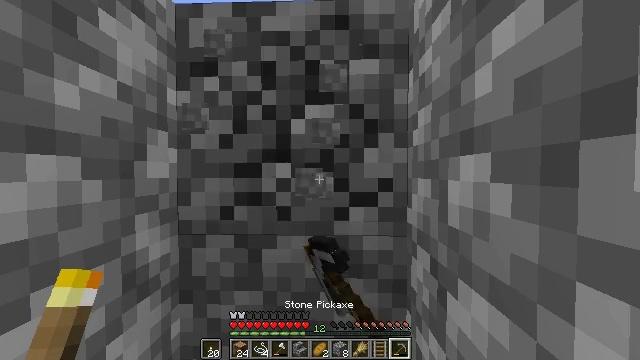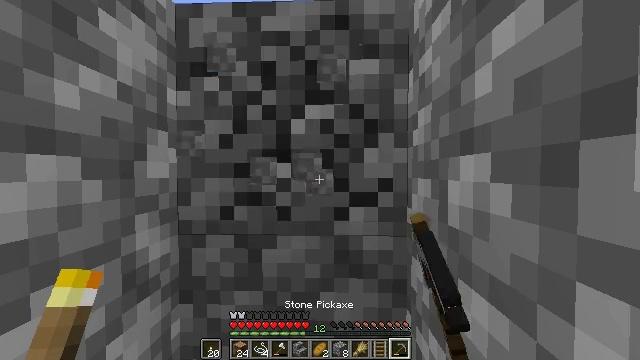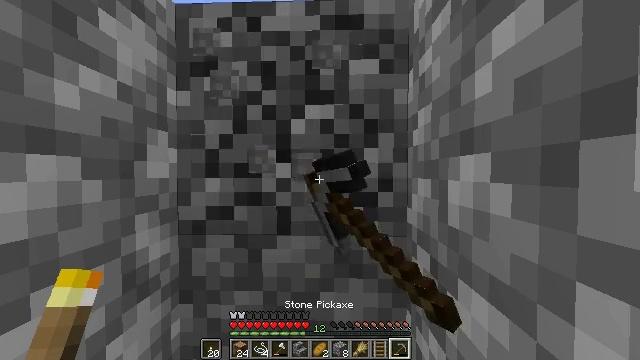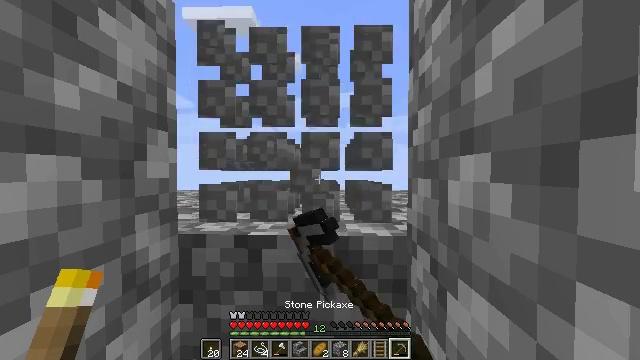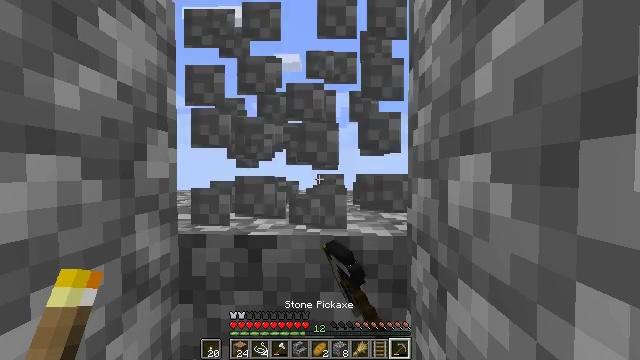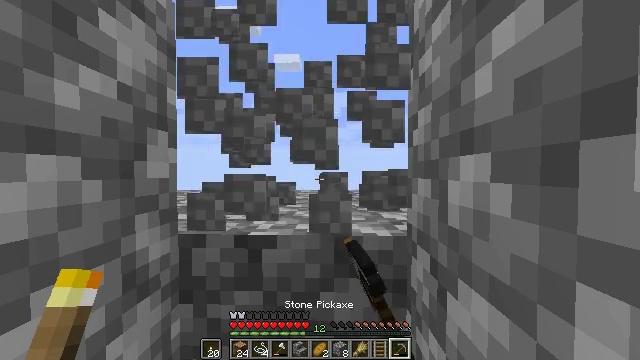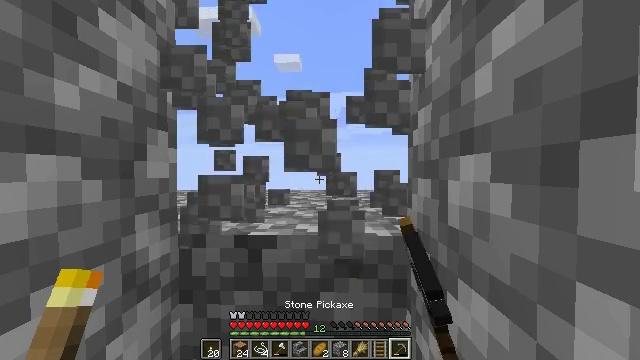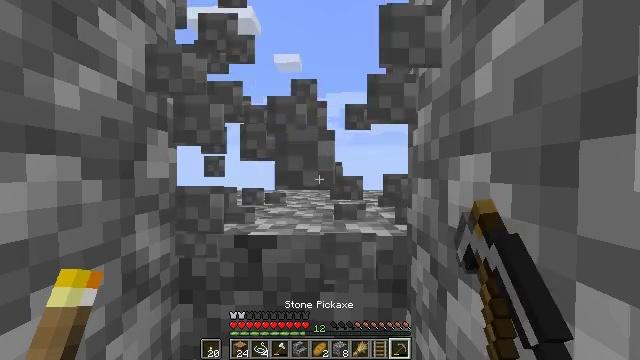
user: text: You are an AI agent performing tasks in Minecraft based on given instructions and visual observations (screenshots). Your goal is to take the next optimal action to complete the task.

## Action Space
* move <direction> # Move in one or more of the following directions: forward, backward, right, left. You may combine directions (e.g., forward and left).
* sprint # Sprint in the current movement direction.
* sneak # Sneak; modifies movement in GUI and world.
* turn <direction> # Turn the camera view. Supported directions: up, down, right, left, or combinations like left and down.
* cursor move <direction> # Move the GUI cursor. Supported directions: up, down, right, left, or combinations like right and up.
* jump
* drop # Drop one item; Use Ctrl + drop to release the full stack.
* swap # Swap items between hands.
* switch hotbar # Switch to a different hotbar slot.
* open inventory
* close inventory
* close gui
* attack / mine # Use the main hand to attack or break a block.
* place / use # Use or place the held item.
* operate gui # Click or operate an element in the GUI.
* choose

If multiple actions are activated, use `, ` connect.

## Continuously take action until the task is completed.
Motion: motion action
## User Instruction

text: Break the cobblestone stairs for materials.
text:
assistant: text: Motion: sneak, attack / mine
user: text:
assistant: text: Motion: sneak, attack / mine
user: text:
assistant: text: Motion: sneak, attack / mine
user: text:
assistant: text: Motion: sneak, attack / mine
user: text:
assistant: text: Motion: sneak, attack / mine
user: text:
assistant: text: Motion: sneak, attack / mine
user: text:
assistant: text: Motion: sneak, attack / mine
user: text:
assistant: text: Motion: sneak, attack / mine